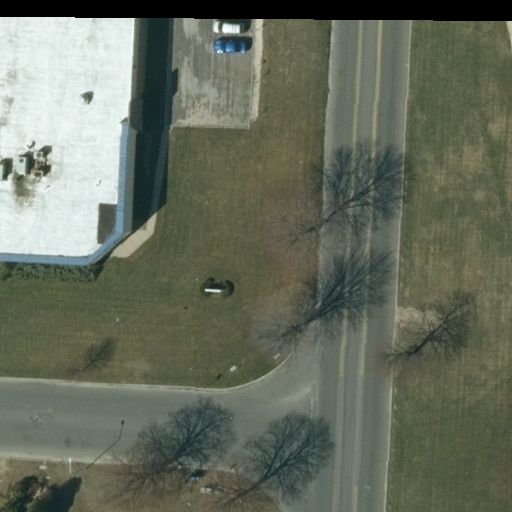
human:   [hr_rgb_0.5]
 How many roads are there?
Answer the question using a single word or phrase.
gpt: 2

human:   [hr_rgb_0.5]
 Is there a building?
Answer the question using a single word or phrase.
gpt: yes

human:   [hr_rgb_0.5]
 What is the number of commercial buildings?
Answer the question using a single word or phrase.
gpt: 0

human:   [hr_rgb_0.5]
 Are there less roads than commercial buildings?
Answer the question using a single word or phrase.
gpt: no

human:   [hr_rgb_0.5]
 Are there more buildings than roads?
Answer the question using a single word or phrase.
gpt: no

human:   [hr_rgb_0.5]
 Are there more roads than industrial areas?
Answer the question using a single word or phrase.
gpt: yes

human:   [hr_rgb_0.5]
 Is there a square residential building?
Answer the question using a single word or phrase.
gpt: no

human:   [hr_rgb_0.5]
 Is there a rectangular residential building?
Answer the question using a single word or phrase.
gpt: no

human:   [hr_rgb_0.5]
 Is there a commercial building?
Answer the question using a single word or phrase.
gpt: no

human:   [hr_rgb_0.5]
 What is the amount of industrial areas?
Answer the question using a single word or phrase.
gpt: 1

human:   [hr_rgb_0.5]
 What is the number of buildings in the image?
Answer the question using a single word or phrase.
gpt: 1

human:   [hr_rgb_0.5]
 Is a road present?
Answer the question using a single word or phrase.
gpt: yes

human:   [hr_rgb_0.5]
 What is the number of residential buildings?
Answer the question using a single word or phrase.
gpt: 0

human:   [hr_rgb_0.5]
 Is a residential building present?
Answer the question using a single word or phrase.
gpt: no

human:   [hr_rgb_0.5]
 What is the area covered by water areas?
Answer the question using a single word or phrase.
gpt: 0m2

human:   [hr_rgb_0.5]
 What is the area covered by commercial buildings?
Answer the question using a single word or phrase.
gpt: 0m2

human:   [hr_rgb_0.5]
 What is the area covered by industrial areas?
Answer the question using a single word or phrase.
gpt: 10623m2

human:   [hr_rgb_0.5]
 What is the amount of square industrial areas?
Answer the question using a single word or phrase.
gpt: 0

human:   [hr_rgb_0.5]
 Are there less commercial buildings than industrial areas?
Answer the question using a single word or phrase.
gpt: yes

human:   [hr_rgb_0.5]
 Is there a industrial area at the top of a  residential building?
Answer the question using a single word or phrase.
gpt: no

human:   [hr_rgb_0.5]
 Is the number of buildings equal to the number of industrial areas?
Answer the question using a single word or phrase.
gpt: yes

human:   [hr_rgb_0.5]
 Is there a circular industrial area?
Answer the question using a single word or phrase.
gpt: no

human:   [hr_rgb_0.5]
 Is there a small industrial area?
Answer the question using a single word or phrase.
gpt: no

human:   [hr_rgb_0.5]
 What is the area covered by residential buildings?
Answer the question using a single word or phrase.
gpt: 0m2

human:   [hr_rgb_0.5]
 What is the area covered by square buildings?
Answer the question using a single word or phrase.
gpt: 0m2

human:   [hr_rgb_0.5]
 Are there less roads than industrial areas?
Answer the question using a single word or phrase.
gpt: no

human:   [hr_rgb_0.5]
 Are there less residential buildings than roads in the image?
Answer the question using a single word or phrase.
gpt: yes

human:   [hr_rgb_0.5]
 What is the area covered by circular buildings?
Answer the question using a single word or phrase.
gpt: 0m2

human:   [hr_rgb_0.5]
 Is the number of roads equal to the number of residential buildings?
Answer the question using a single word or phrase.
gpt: no

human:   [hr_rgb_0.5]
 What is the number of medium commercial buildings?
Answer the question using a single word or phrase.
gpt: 0

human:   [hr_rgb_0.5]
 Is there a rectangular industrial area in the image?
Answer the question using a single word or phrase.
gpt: yes

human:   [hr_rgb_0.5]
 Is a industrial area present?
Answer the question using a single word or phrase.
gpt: yes

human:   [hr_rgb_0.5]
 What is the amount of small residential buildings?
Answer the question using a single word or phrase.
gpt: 0

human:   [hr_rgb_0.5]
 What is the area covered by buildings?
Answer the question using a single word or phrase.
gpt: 1451m2

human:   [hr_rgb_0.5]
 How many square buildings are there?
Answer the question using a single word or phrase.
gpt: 0

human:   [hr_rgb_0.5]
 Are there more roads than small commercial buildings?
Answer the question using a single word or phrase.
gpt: yes

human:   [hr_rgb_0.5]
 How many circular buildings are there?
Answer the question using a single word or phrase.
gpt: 0

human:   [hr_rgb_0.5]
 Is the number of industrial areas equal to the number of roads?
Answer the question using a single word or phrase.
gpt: no

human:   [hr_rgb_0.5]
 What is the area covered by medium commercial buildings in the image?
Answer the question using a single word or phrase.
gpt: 0m2

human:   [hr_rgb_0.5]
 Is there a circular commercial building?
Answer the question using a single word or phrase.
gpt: no

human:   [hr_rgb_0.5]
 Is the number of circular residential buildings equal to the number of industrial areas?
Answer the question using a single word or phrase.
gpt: no

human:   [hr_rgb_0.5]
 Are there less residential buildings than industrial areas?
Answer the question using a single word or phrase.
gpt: yes

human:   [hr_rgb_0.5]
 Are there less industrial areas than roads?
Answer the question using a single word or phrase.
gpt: yes

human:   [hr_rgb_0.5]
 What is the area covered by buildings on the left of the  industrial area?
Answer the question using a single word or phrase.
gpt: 0m2

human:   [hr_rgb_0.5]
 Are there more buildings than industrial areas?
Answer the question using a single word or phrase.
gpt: no

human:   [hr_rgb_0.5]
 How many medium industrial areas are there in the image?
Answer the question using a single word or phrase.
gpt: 0

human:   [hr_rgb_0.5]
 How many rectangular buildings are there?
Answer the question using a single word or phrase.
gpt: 1

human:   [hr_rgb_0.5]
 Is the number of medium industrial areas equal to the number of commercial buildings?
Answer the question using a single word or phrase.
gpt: yes

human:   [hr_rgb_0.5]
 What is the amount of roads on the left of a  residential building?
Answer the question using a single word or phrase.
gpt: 0

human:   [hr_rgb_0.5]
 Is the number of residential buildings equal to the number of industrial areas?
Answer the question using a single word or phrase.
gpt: no

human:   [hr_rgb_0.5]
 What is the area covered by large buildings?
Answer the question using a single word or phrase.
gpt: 1451m2

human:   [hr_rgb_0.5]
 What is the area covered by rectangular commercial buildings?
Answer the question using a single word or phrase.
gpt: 0m2

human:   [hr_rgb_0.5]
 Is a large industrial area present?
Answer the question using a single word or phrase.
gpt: yes

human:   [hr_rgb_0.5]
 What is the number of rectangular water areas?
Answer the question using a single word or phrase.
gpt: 0

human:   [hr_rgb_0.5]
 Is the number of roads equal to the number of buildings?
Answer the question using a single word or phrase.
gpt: no

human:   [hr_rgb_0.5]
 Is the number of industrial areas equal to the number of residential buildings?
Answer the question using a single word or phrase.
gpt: no

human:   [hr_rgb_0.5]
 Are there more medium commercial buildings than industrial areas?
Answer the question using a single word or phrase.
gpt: no

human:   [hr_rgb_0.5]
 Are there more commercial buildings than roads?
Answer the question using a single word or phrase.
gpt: no

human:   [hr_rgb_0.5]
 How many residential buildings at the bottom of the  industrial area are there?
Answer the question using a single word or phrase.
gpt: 0

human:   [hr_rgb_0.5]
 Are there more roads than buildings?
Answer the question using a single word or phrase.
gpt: yes

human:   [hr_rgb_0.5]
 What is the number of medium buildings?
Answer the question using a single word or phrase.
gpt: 0

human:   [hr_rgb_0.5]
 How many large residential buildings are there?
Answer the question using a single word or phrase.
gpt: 0

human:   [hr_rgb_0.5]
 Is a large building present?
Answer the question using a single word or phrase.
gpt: yes

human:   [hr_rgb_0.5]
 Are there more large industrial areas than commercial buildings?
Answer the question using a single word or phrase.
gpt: yes